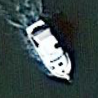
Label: civil